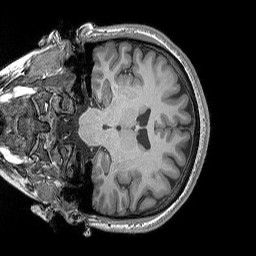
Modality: T1w
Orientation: coronal
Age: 18
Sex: female
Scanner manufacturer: siemens
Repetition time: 2.25 s
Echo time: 0.00302 s